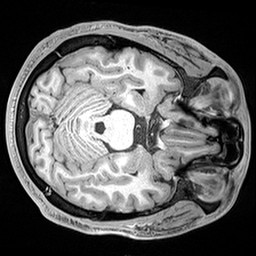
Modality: T1w
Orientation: axial
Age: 33
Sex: male
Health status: healthy
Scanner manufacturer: siemens
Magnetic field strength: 3 T
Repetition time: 2.4 s
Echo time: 0.00217 s